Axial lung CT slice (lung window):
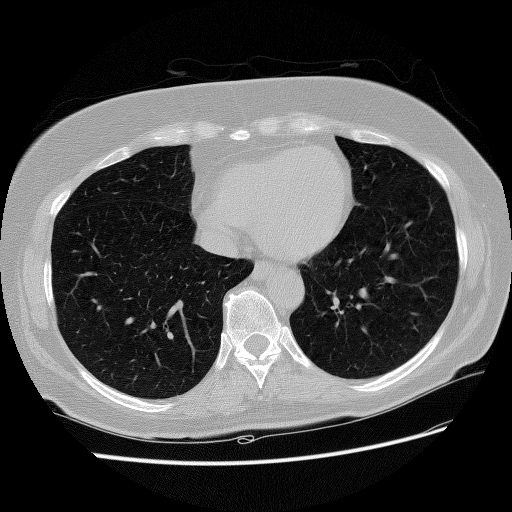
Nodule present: no